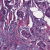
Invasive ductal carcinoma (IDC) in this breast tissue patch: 1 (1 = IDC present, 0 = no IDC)